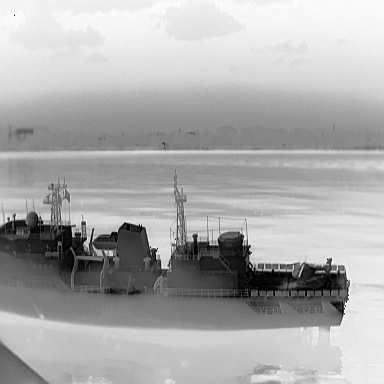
There is a warship in the infrared image.